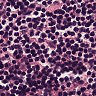
Metastatic tissue present: no